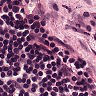
Metastatic tissue present: no